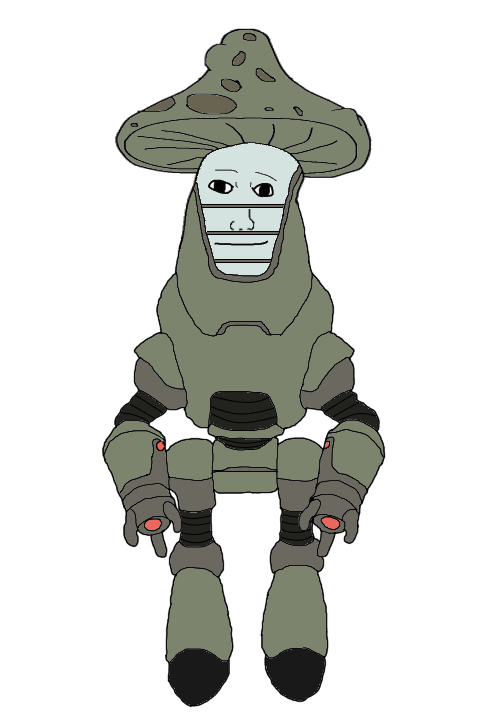
Label: 5_Shroomjak